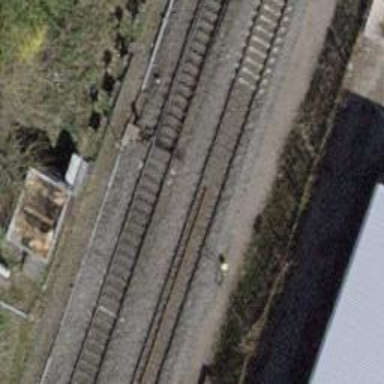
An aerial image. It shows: Railway switch.